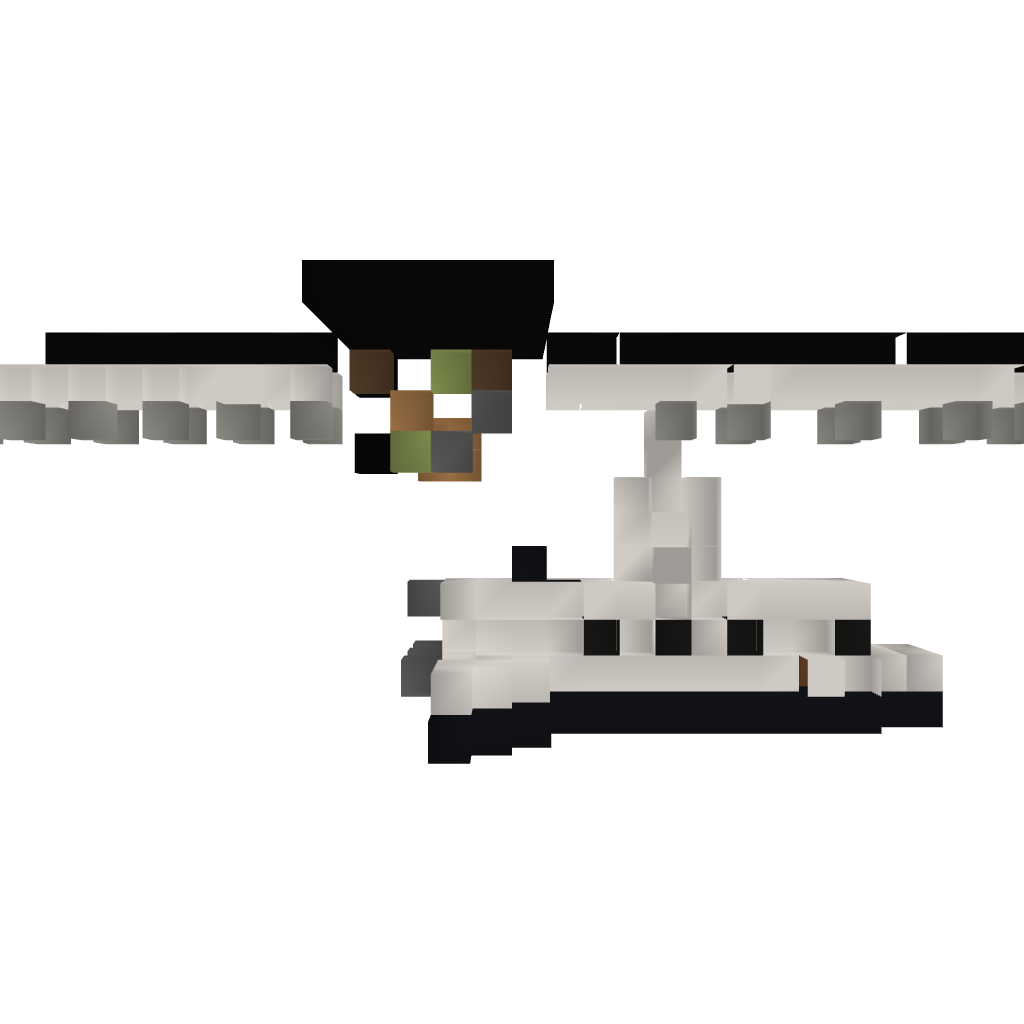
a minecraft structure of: space lab